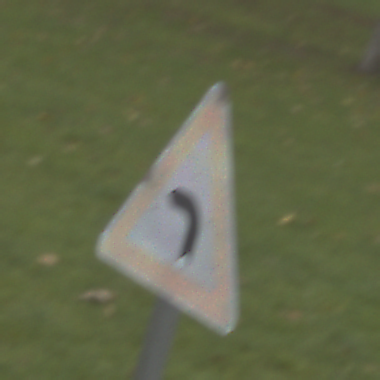
Verkehrszeichen: KurveLinks
Umgebung: Outdoor, Suburban
Tageszeit: Midday
Wetter: Overcast
Licht: Natural
Jahreszeit: NotSpecified
Kontrast: LowContrast